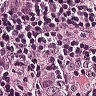
Metastatic tissue present: yes